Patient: sex F, age 43
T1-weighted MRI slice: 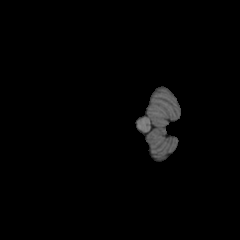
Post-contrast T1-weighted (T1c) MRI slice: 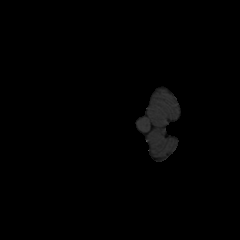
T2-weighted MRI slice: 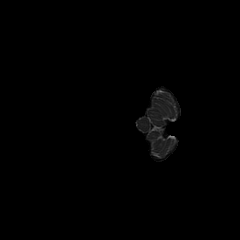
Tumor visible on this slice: no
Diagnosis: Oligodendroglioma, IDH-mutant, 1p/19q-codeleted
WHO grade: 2